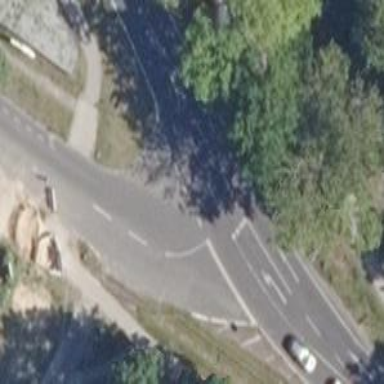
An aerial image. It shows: Tertiary road with asphalt surface. It has separate sidewalk and cycle lane on the left.